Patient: sex M, age 29
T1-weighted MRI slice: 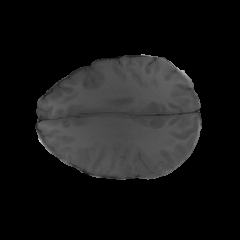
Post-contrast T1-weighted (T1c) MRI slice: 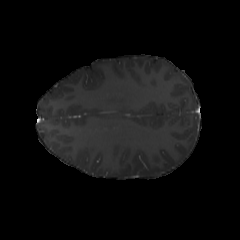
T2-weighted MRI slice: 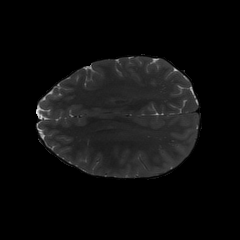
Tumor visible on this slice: no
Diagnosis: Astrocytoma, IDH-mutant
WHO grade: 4